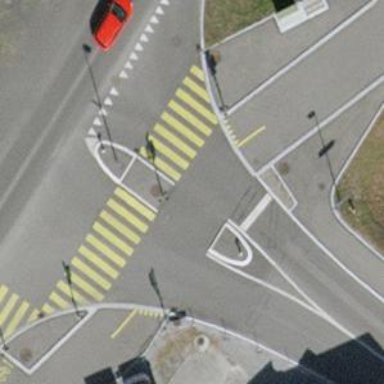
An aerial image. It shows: Asphalt path with unmarked crossings.